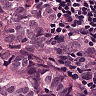
Metastatic tissue present: yes